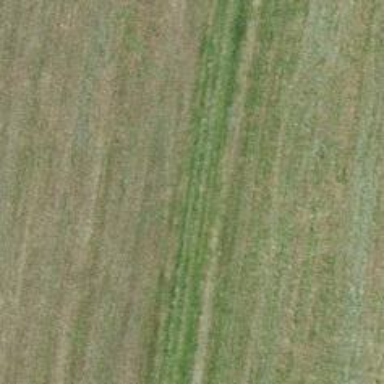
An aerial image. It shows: Grass track with grade4 quality surface.